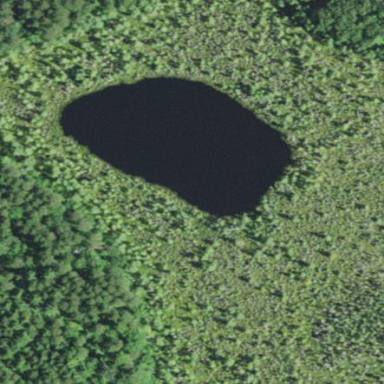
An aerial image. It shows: Pond surrounded by natural water.